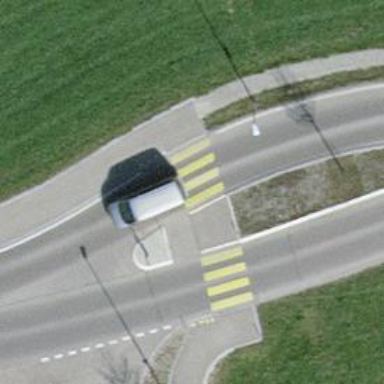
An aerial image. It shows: Marked zebra crossing on the road.